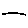
Label: line